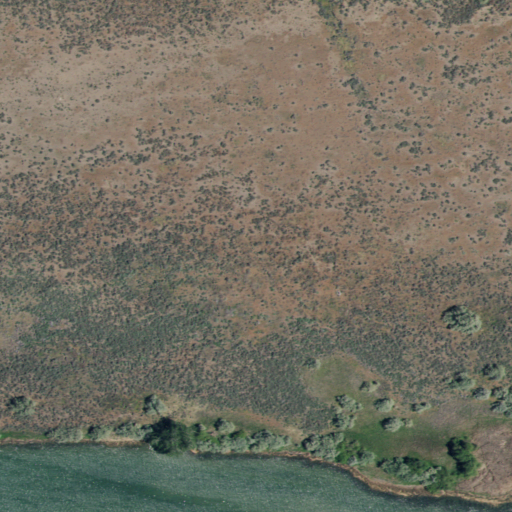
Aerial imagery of island in Idaho named Bird Island containing shrub, herbaceous wetlands, open water, and woody wetlands